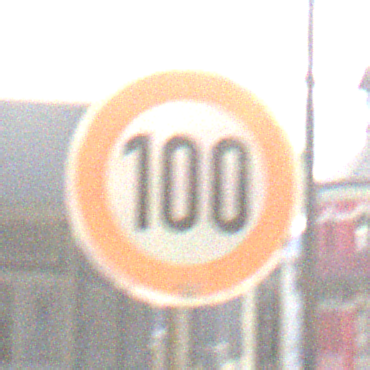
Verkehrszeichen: Geschwindigkeit100
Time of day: MorningAfternoon
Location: Outdoor (Urban)
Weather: PartlyCloudy
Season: NotSpecified
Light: Natural